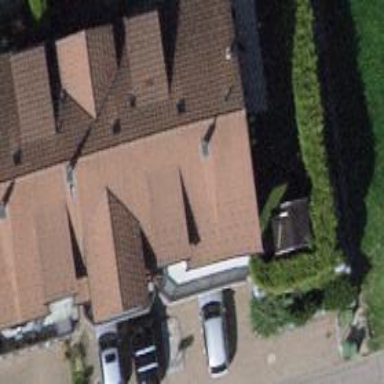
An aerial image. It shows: Terrace building with gabled roof.